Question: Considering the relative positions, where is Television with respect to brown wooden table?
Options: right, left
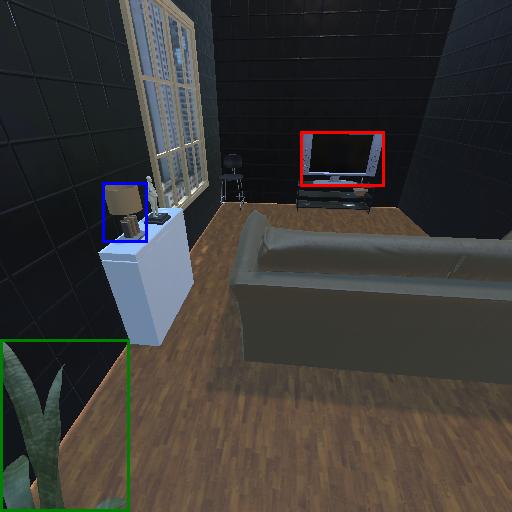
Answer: right